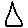
Label: triangle